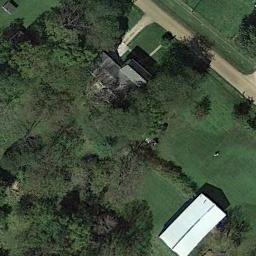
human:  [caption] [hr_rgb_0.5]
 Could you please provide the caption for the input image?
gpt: There are several houses on one side of the highway .

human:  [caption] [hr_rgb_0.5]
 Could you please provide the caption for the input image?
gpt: The sparse residential is on the grass next to some trees and a road .

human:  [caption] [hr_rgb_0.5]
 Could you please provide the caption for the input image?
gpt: Many trees are beside the sparse residential .

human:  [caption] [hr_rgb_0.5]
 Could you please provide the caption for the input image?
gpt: There is a house with a white pitched roof in the southeast of the picture .

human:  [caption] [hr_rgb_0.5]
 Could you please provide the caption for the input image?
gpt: A sparse residential area with some green trees and two buildings .